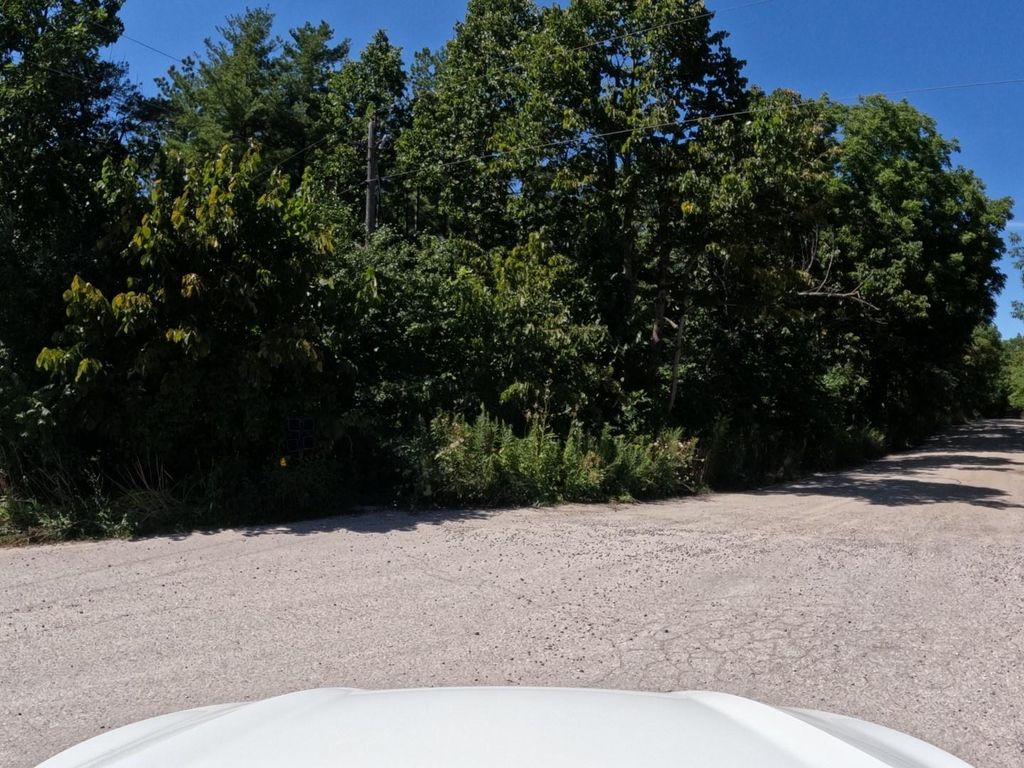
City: kitchener-waterloo